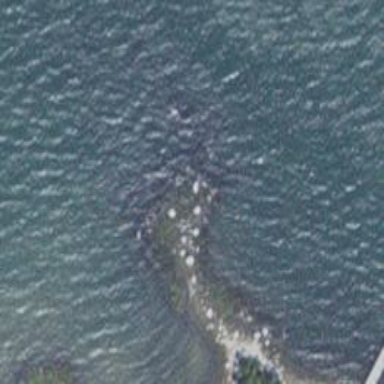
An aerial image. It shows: Natural rock reef.